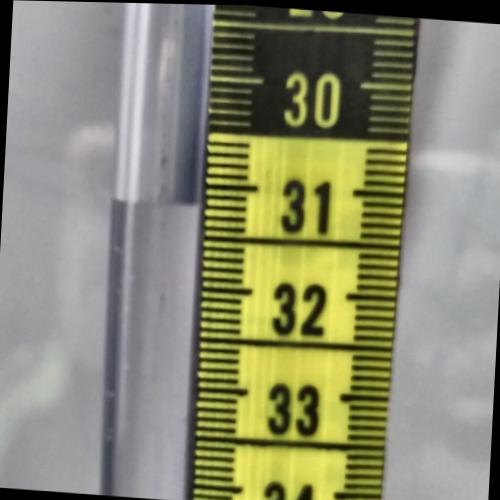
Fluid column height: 31.2 cm